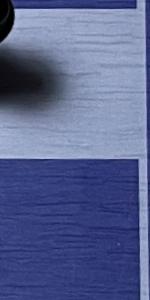
Label: Empty